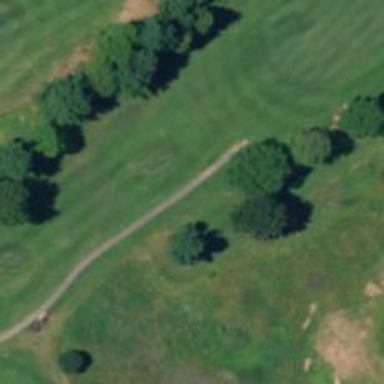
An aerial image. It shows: Path for both road and golf.